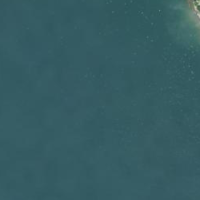
EUNIS habitat code: 14
Species observed at this site:
Erigeron karvinskianus